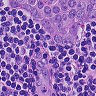
Metastatic tissue present: yes